Question: The app builds, runs, and passes Analyze without any problems. But when I archive, 720 errors pop up. Any ideas? I've tried almost everything mentioned on SO so far.
- - - -

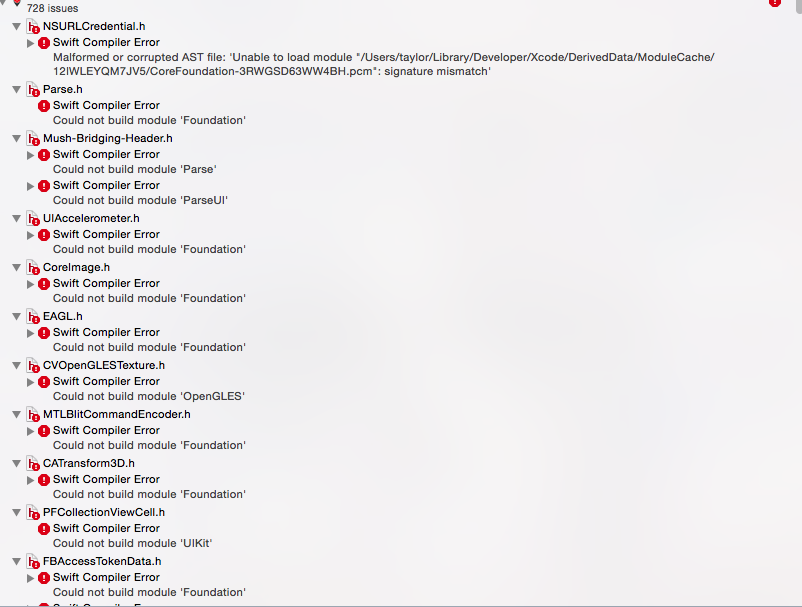
Answer: For me the issue was having my architectures not set to the standard. I had added i386 or something, just set it back to default xcodeproject arch and it compiled fine.